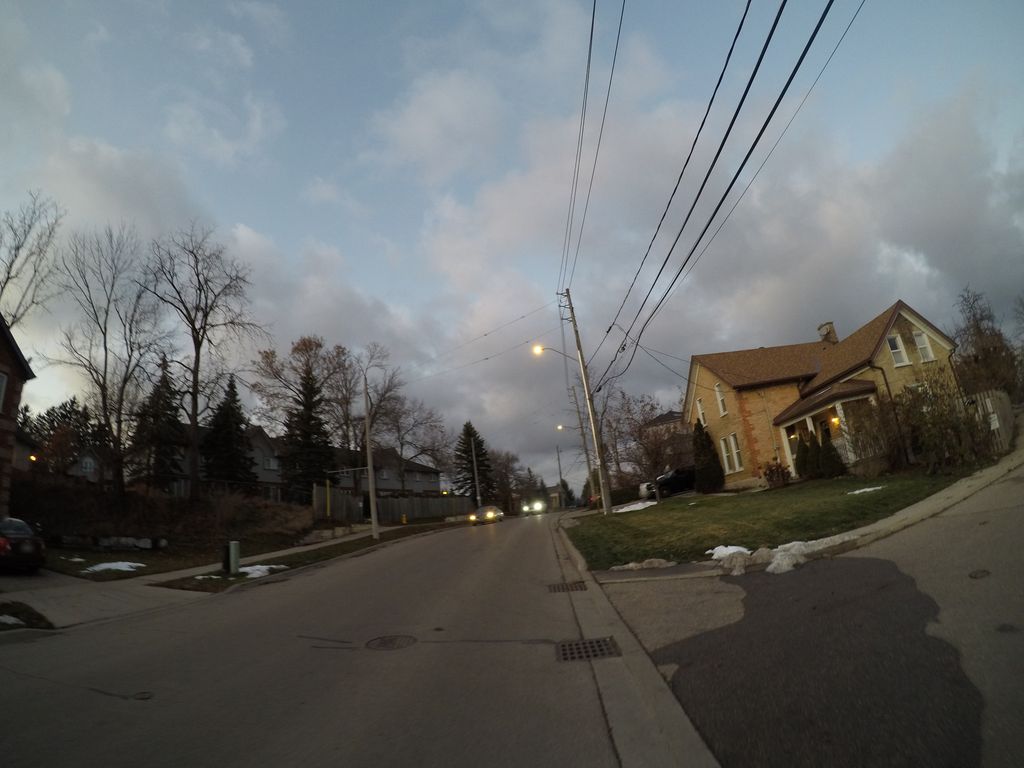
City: kitchener-waterloo